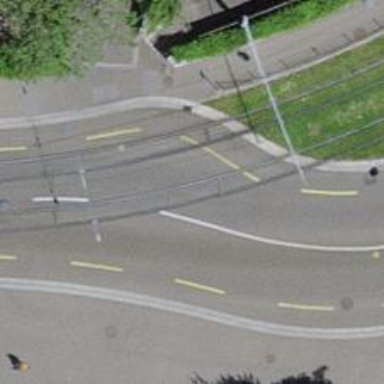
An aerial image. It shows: Railway level crossing.